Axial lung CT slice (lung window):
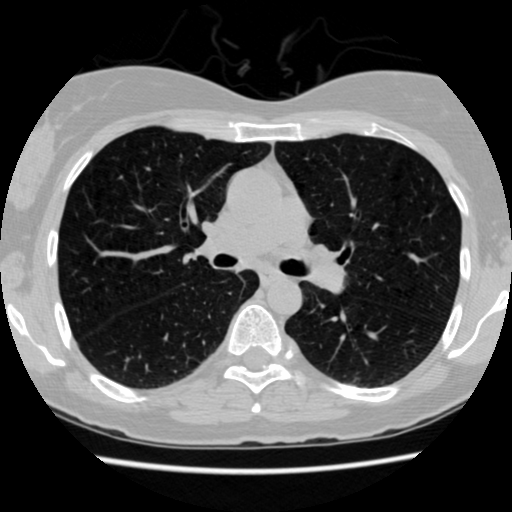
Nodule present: no